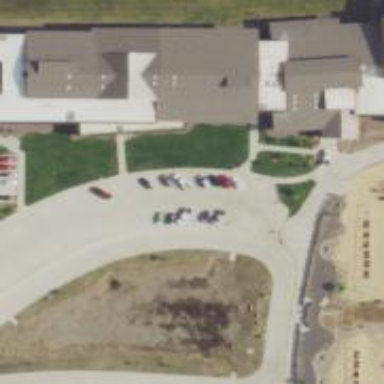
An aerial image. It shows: Paved parking area.